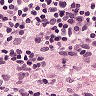
Metastatic tissue present: no